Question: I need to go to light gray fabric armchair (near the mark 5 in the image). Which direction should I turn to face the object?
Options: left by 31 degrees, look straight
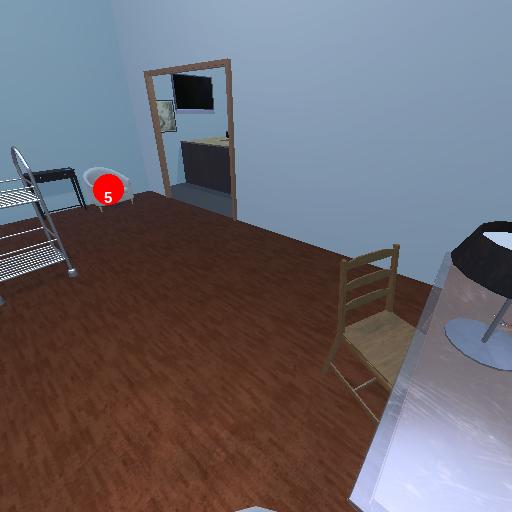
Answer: left by 31 degrees